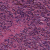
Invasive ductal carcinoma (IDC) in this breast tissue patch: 0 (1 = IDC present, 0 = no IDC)